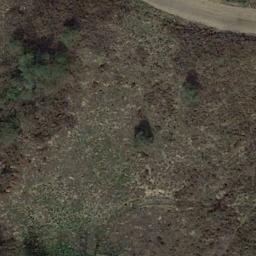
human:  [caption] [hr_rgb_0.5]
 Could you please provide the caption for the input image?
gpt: The meadow is dense but uneven .

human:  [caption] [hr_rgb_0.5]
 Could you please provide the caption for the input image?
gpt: There is a winding path on the grass .

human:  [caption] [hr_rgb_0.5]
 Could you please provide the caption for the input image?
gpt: The meadow is consist of green grass and dry grass .

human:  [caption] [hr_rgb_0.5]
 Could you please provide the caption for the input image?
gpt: This meadow has sparse grasses and some bare trees .

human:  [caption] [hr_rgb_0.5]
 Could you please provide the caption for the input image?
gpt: There are some trees on the brown meadow .